Question: When I resize my window smaller I wonder why the textboxes do not shrink in width either?
It looks the same on FF,IE and Chrome. How can I say to the textboxes to adapt their width when the window is resized?
I can give the text input this style: 'style="display:block;width:auto"
Then the textbox does not overflow the div but then it seems to have a fixed width and is not stretched anymore to the divs end what I do not like at all.

'''
<div class="row">
<div class="span6">
<div class="row">
<div style="background-color: green" class="span3">
<span>Schoolyear name</span>
</div>
<div style="background-color: orange" class="span3">
<input type="text" />
</div>
</div>
<div class="row">
<div style="background-color: red;" class="span3">
<span>Schoolyear from</span>
</div>
<div style="background-color: yellow" class="span3">
<input type="text" />
</div>
</div>
<div class="row">
<div style="background-color: red" class="span3">
<span>Schoolyear to</span>
</div>
<div style="background-color: yellow" class="span3">
<input type="text" />
</div>
</div>
<div class="row">
<div style="background-color: red" class="span3">
<span>Start week</span>
</div>
<div style="background-color: yellow" class="span3">
<label class="radio">
<input type="radio" />Week A</label>
<label class="radio">
<input type="radio" />Week B</label>
</div>
</div>
<div class="row">
<div style="background-color: blue" class="span3">
<span>Weekly rotation</span>
</div>
<div style="background-color: greenyellow" class="span3">
<select>
<option>Please select</option>
<option>1</option>
<option>2</option>
<option>3</option>
<option>4</option>
</select>
</div>
</div>
</div>
<div style="background-color: gray" class="span3">
<div class="row">
<div class="span3">Days to display</div>
<div class="span3">
<label class="checkbox">
<input type="checkbox" />Sunday</label>
<label class="checkbox">
<input type="checkbox" />Sunday</label>
<label class="checkbox">
<input type="checkbox" />Sunday</label>
<label class="checkbox">
<input type="checkbox" />Sunday</label>
<label class="checkbox">
<input type="checkbox" />Sunday</label>
<label class="checkbox">
<input type="checkbox" />Sunday</label>
<label class="checkbox">
<input type="checkbox" />Sunday</label>
</div>
</div>
</div>
<div class="span3">
<div class="row">
<div style="background-color: red" class="span3">Weeks start day</div>
<div style="background-color: yellow" class="span3">
<label class="radio">
<input type="radio" />Tuesday</label>
</div>
<div style="background-color: red" class="span3">
<label class="radio">
<input type="radio" />Monday</label>
</div>
</div>
</div>
</div>
<div class="row">
<div style="background-color: burlywood" class="span12">99999999999999999999</div>
</div>
'''
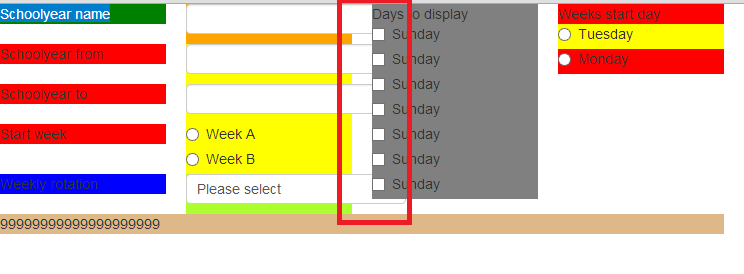
Answer: This will do the trick!
<URL>
'''
input[type="text"], select{
width:100%;
box-sizing: border-box;
}
'''